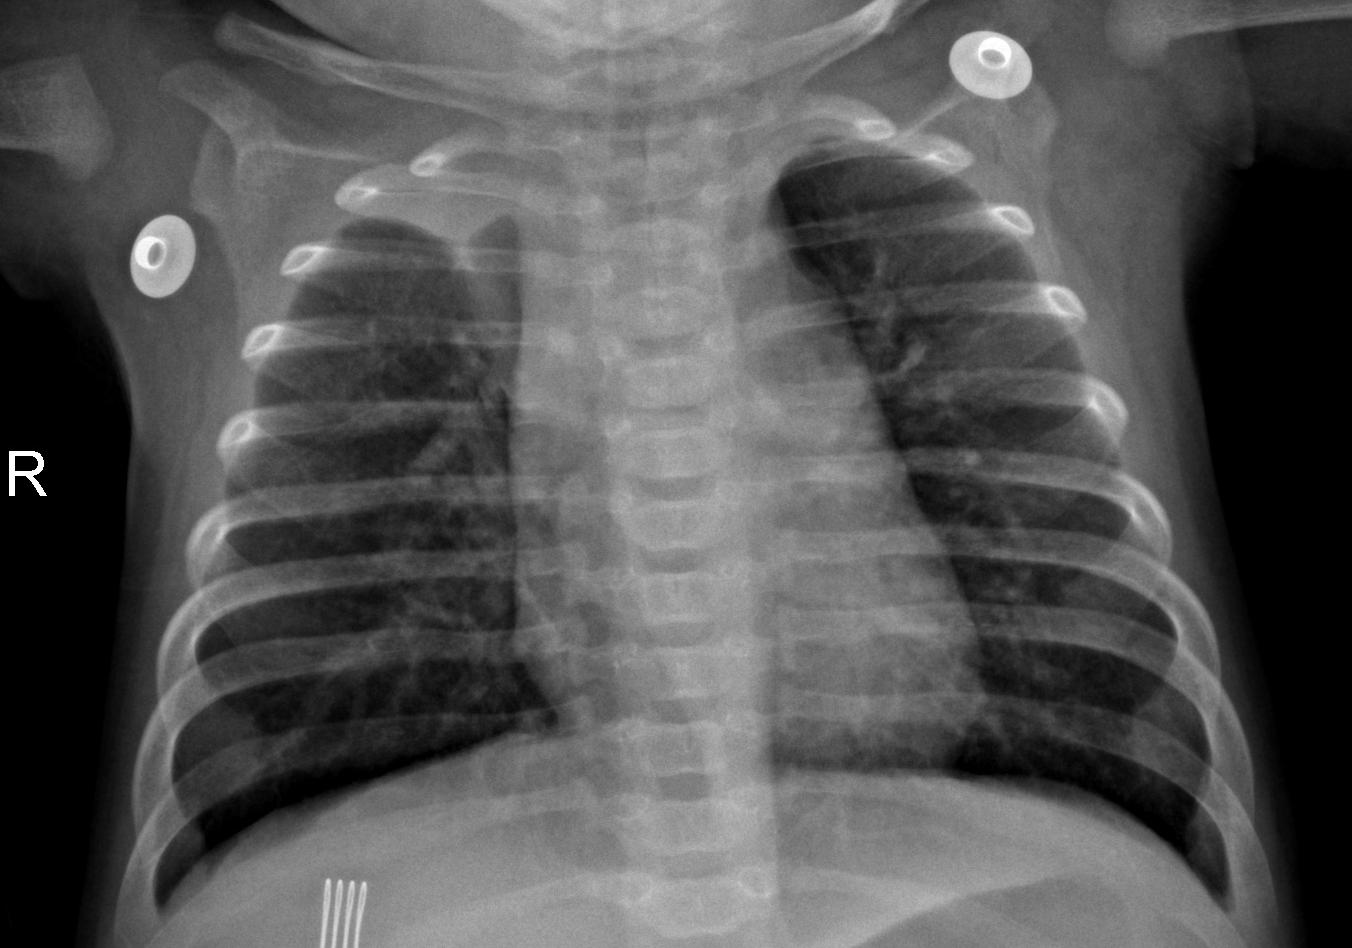
Diagnosis: PNEUMONIA